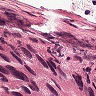
Metastatic tissue present: yes